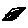
Label: zigzag